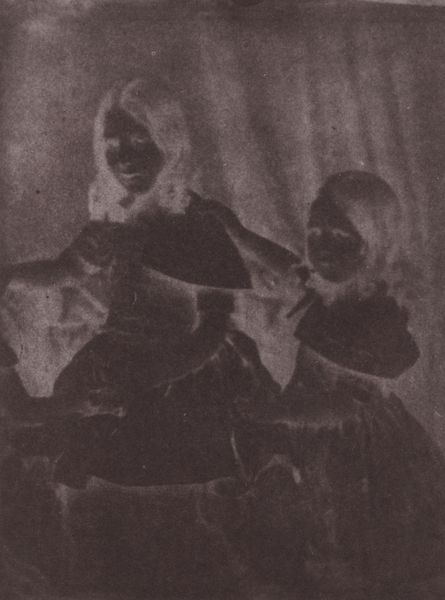
Titel: Die Töchter von Talbot
Künstler: William Henry Fox Talbot
Standort: Lacock (UK)
Institution: Sammlung Lacock
Schlagwörter: dunkel, schatten, weiß, mädchen, bewegung, damen, frisur, grau, hell, kleid, kleider, mund, schwarz, arme, augen, falten, trauer, bildnis, portrait, porträt, vorhang, haare, pose, familie, kind, locken, scheitel, kinder, zwei, röcke, münder, vorhänge, atelier, platte, umriss, schwestern, unscharf, foto, fotografie, jugend, schwarz-weiß, schwester, photo, negativ, verschwommen, film, belichtet, falschherum, rocke